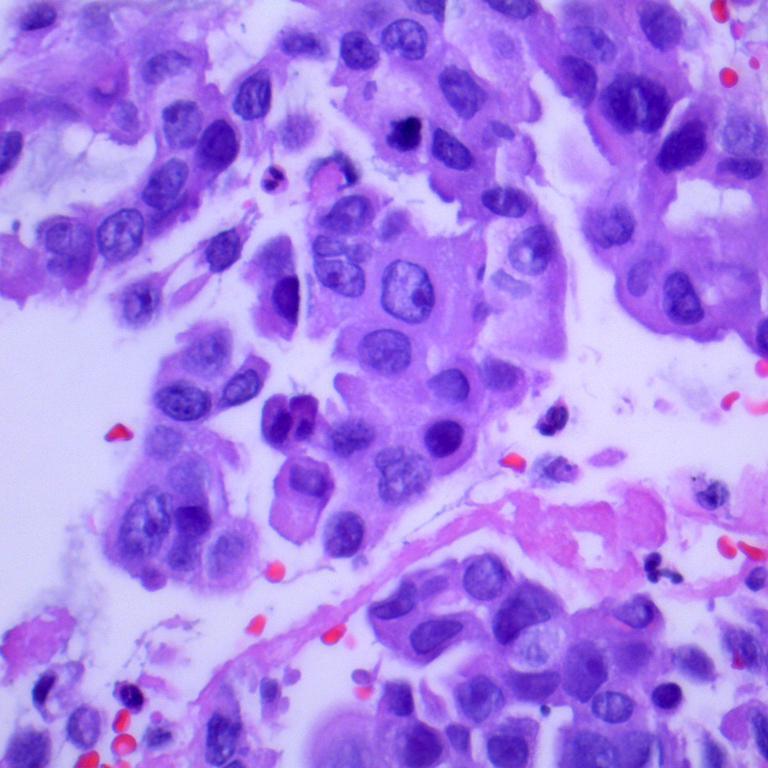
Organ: lung
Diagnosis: adenocarcinomas